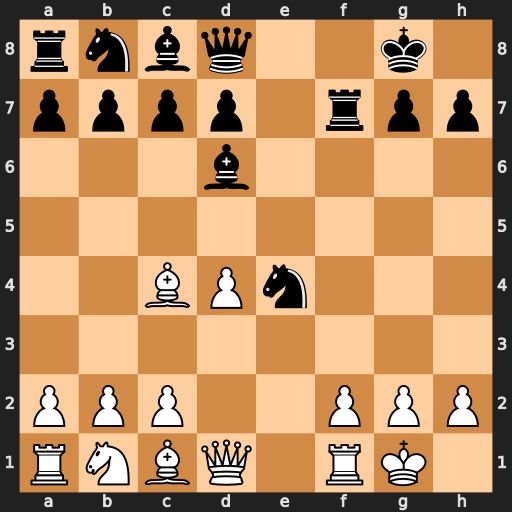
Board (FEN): rnbq2k1/pppp1rpp/3b4/8/2BPn3/8/PPP2PPP/RNBQ1RK1
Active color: w
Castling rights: -
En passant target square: -
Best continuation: Bxf7+ Kxf7 Qh5+ Kf8 Qxh7